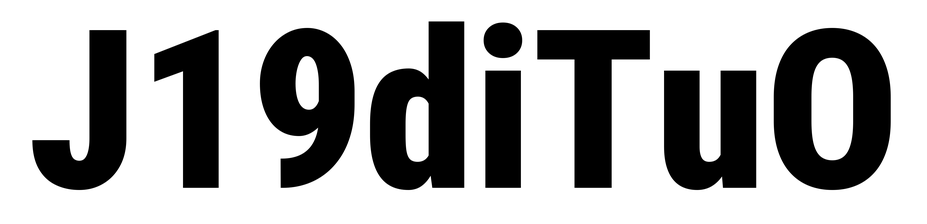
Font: Roboto_Condensed_Black